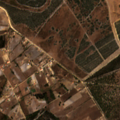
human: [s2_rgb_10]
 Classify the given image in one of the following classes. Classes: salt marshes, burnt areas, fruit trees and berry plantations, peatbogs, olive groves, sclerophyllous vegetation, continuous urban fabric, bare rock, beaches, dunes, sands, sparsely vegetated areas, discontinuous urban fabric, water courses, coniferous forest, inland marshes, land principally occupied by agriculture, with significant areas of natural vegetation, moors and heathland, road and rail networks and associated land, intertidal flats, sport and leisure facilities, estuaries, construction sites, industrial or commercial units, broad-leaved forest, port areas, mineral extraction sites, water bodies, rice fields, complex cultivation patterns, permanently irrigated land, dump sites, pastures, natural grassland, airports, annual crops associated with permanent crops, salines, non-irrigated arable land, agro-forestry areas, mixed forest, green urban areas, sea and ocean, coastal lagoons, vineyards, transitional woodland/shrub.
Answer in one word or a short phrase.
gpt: non-irrigated arable land, pastures, complex cultivation patterns, broad-leaved forest, natural grassland, transitional woodland/shrub